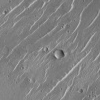
Atmospheric dust classification: not_dusty